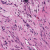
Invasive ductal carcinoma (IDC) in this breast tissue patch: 1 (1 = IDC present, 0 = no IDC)